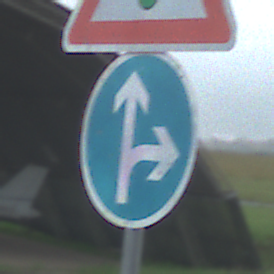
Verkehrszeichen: VorgeschriebeneFahrtrichtungGeradeausOderRechts
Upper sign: Lichtzeichenanlage
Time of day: Midday
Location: Outdoor (Suburban)
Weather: Overcast
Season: NotSpecified
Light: Natural